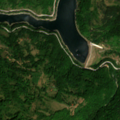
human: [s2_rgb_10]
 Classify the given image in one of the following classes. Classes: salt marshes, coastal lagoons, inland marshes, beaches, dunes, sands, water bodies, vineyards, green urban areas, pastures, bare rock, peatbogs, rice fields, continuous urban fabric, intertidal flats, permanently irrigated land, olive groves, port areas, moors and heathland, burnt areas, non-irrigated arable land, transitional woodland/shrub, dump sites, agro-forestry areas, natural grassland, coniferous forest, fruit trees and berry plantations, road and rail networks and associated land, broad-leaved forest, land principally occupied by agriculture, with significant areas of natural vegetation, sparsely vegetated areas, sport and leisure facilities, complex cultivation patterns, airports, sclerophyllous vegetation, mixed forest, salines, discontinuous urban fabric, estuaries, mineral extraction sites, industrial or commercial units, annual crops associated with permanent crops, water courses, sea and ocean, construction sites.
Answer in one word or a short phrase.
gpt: broad-leaved forest, natural grassland, transitional woodland/shrub, water bodies